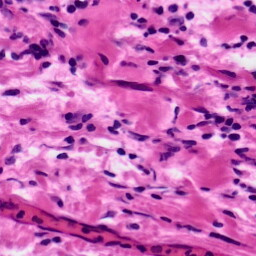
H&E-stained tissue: Ovarian